Interaction volume radius: 5 \u00c5
Interaction volume height: 10 \u00c5
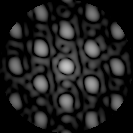
Disorder parameter: 0.1944